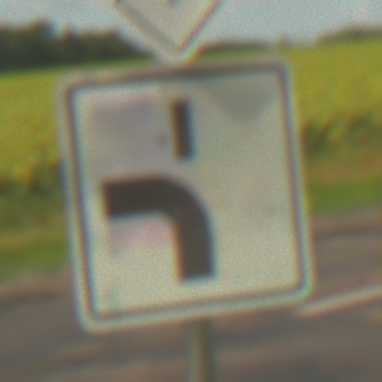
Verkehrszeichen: VerlaufVorfahrtsstrasse5
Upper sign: Vorfahrtsstrasse
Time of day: Midday
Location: Outdoor (RoadRail)
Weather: PartlyCloudy
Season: NotSpecified
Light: Natural